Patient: sex M, age 81
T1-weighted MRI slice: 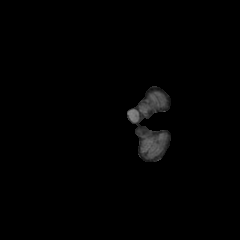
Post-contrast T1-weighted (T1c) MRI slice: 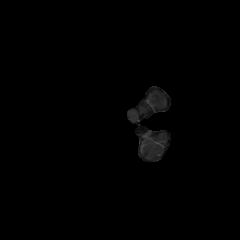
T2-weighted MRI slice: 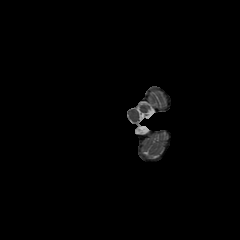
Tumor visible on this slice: no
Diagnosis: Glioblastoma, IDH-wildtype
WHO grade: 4